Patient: sex M, age 36
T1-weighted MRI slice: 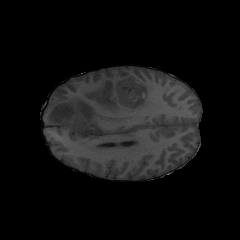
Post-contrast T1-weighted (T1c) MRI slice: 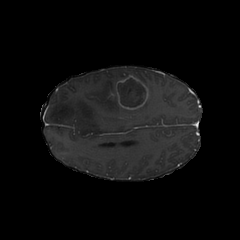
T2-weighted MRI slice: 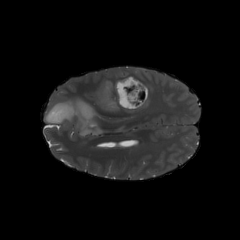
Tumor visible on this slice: yes
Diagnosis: Glioblastoma, IDH-wildtype
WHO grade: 4